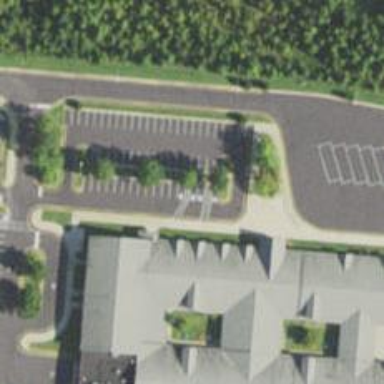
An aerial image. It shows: Parking space.